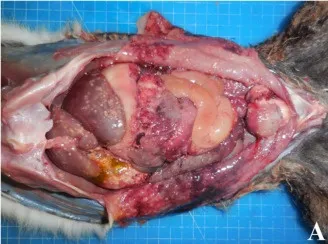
Lemur catta; adbomen, torax, liver and lungs. Abundant sero-hemorrhagic fluid with larval parasites was present in the abdomen.
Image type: medical_photograph (other_medical_photograph)